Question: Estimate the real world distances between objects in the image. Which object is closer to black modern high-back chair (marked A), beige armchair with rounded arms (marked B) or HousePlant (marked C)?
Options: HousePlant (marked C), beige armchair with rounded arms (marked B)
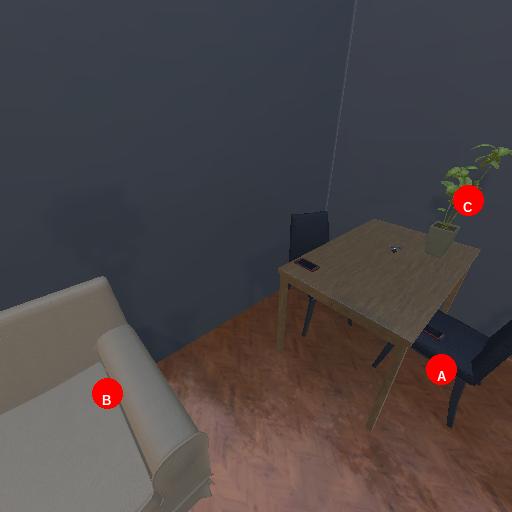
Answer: HousePlant (marked C)